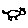
Label: cat